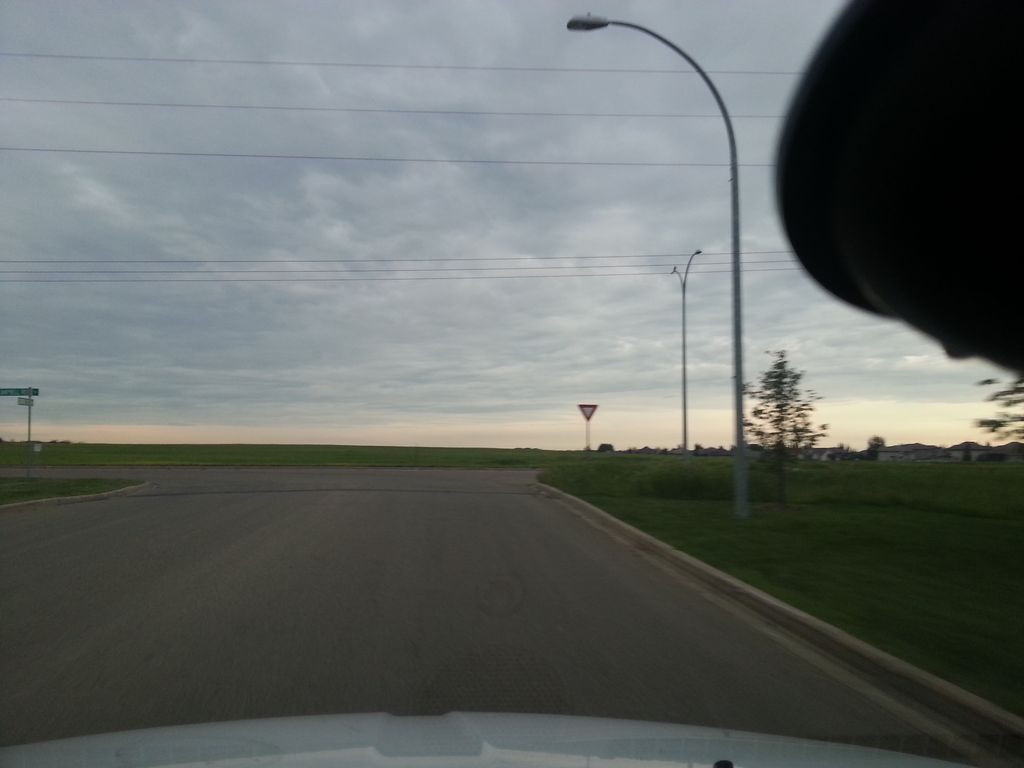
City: edmonton